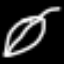
Label: leaf